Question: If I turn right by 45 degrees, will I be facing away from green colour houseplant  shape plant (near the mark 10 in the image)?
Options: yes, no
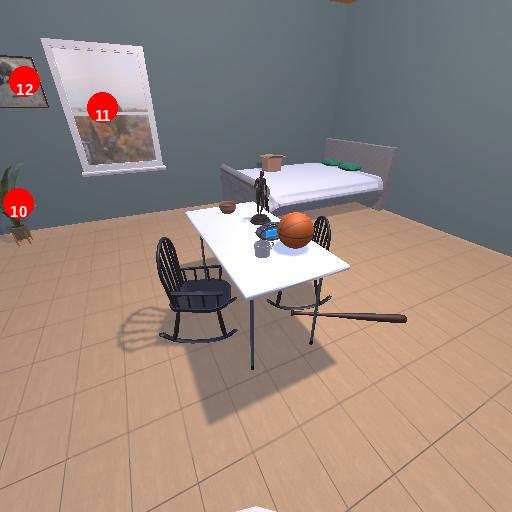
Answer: yes